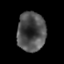
Tissue: prostate
Cell type: T cells
Senescence score: 0.2984
Nuclear area (px): 1092
Mean DAPI intensity: 78.415